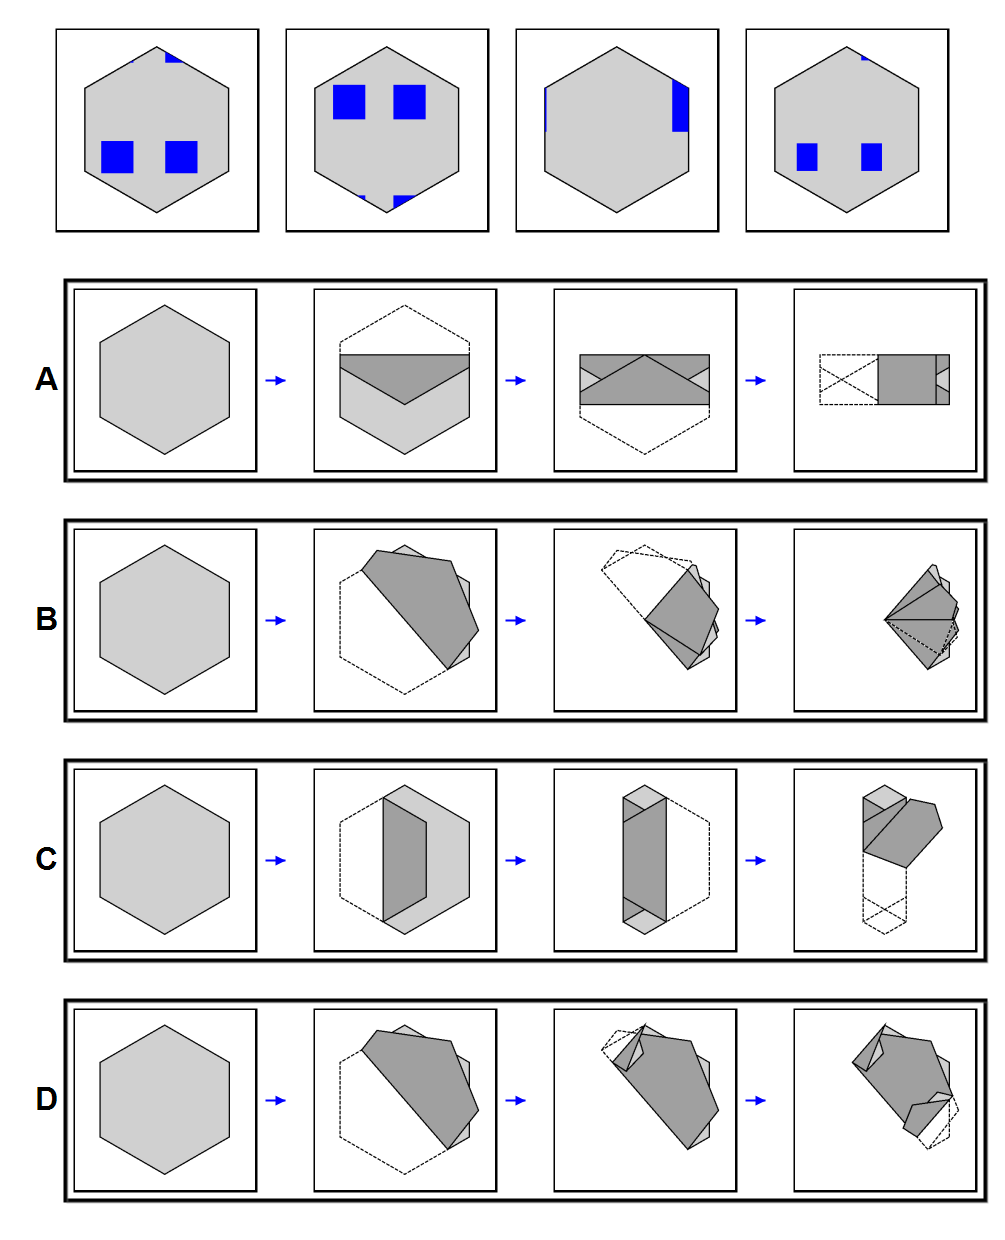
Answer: A